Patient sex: M
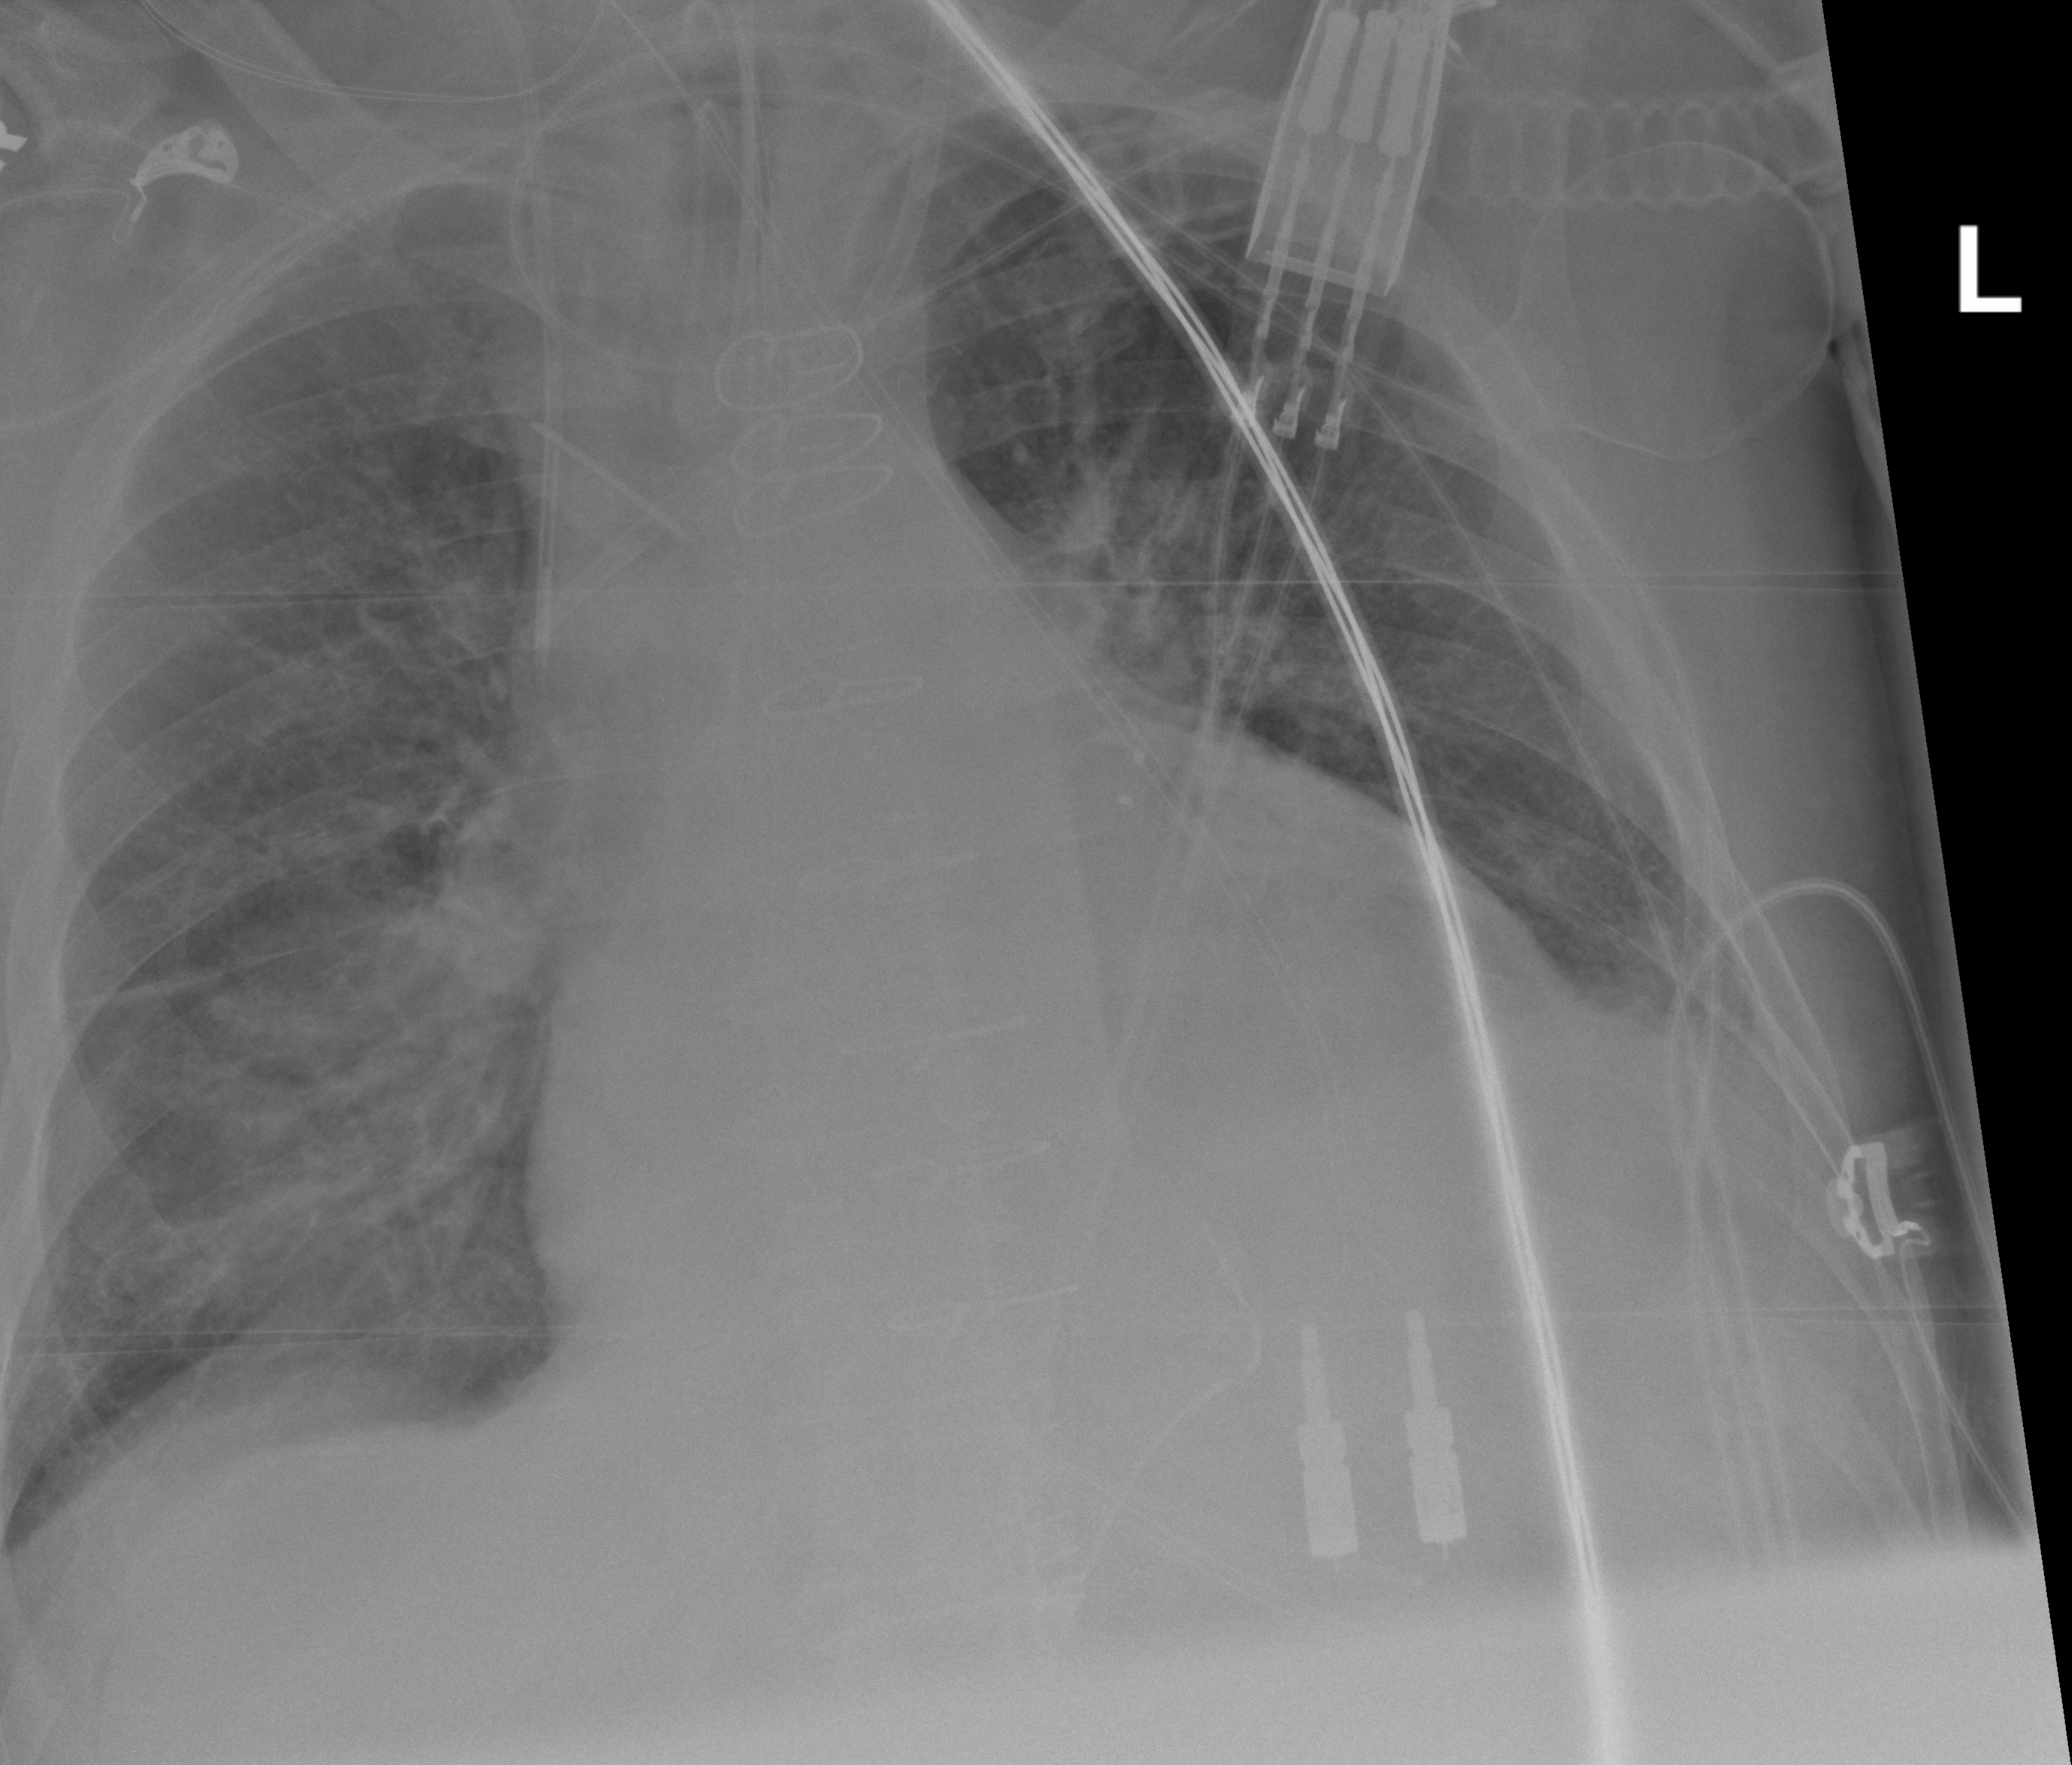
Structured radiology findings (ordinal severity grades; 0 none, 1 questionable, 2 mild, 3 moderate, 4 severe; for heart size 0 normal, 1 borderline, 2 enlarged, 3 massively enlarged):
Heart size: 2
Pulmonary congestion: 0
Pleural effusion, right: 2
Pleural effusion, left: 2
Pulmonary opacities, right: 2
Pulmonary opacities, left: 1
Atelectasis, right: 2
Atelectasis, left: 2